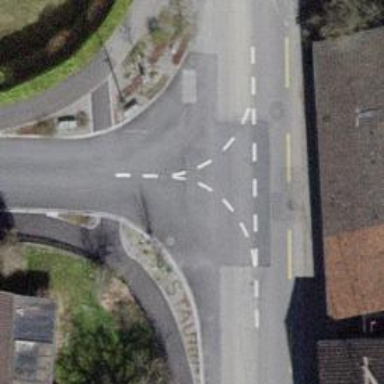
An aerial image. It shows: Unmarked crossing on the road.